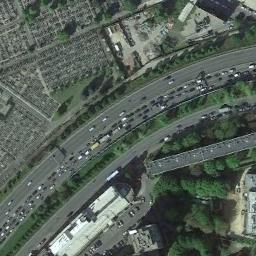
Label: freeway